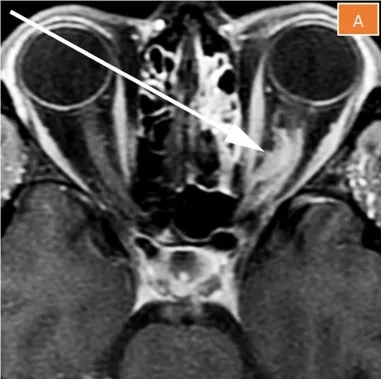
Magnetic resonance imaging of the left orbit 2 months.
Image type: radiology (mri)